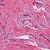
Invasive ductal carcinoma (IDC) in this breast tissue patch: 0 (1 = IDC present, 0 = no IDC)